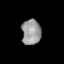
Tissue: lung
Cell type: Endothelial cells
Senescence score: 0.2404
Nuclear area (px): 477
Mean DAPI intensity: 152.017